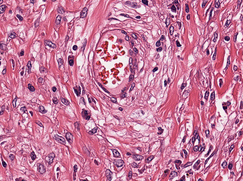
Tumor epithelial tissue: no
Tumor-associated stroma tissue: yes
Normal tissue: no